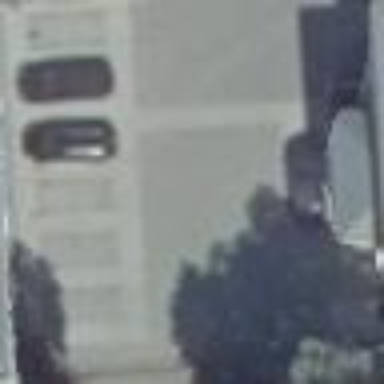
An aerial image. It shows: Parking area with surface made of sett.